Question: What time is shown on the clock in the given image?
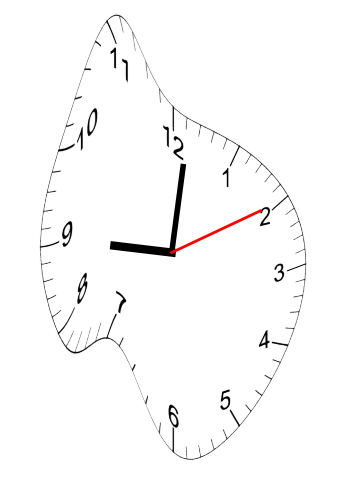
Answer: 09:01:10